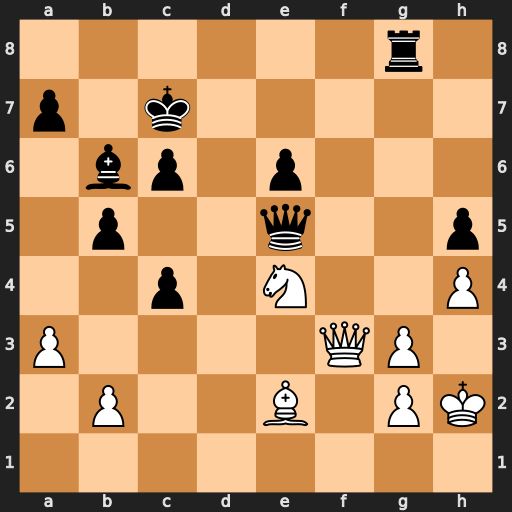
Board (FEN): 6r1/p1k5/1bp1p3/1p2q2p/2p1N2P/P4QP1/1P2B1PK/8
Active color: w
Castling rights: -
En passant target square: -
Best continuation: Qf7+ Kc8 Qxg8+